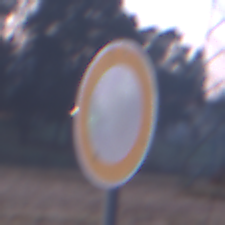
Verkehrszeichen: VerbotFahrzeugeAllerArt
Umgebung: Outdoor, Nature
Tageszeit: SunriseSunset
Wetter: Clear
Licht: Natural
Jahreszeit: NotSpecified
Kontrast: LowContrast